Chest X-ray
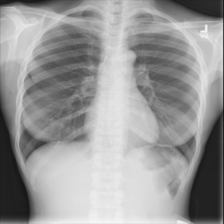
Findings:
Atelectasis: negative
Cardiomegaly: negative
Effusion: negative
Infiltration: negative
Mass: negative
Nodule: negative
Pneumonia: negative
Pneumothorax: negative
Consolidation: negative
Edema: negative
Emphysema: negative
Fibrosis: negative
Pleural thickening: negative
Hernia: negative